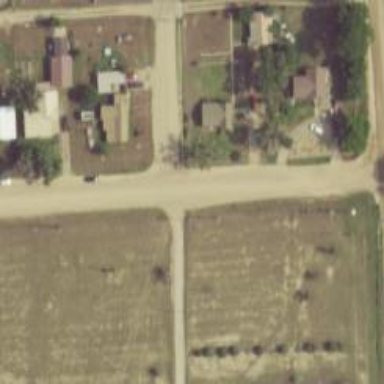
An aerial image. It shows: Residential road with grade 1 tracktype.